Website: lowes
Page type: account-selection
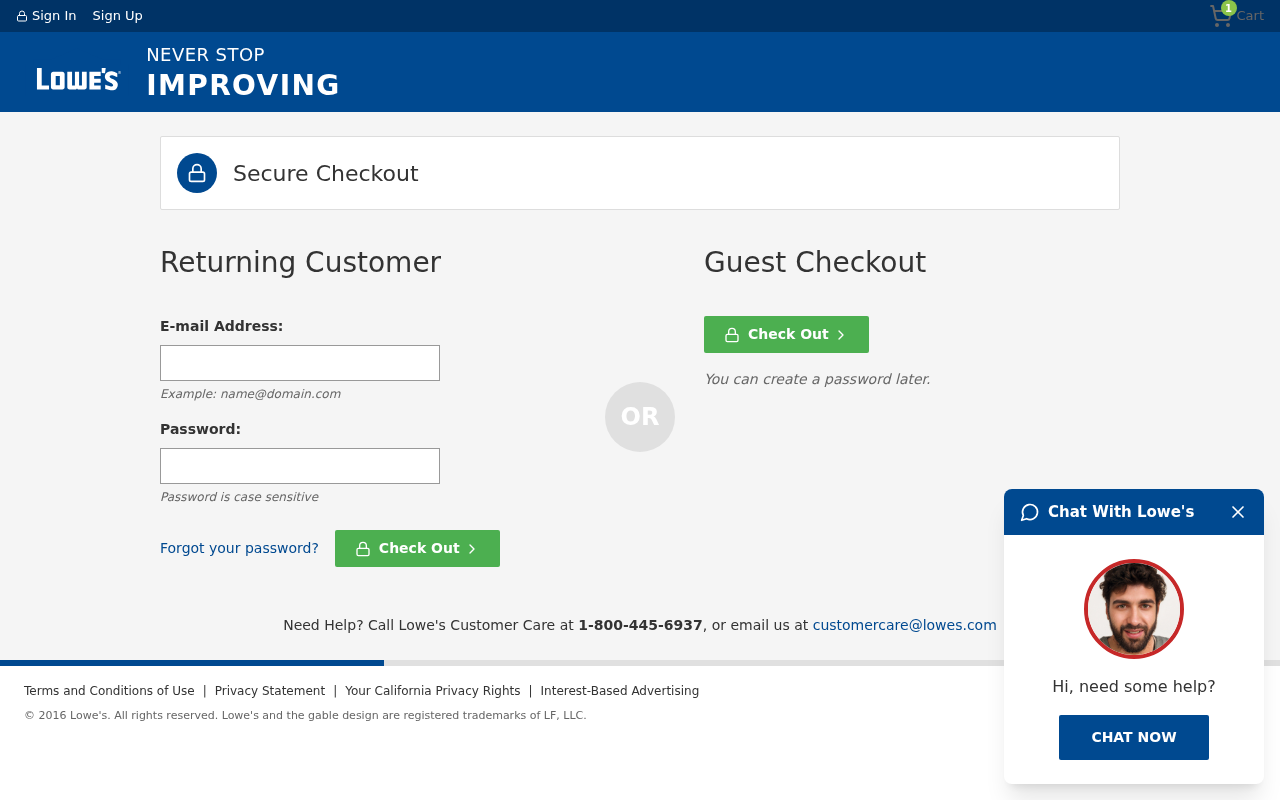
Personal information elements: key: PII_LOGIN_USERNAME
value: jonathanhicks69
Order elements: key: ORDER_NUM_ITEMS
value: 1